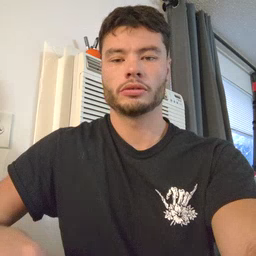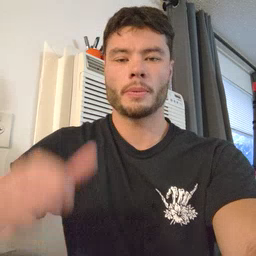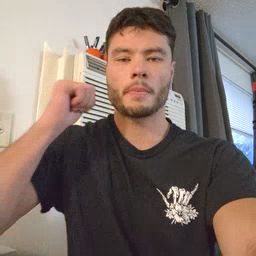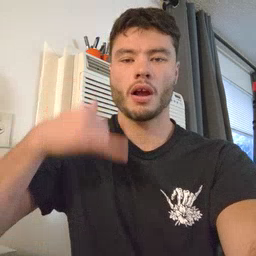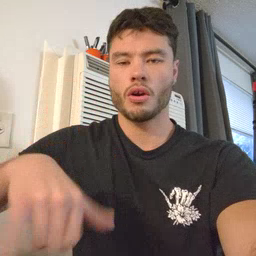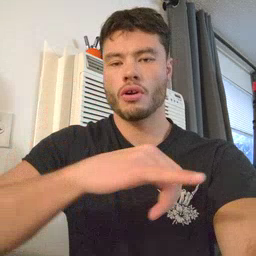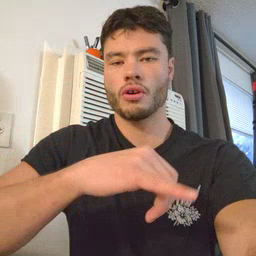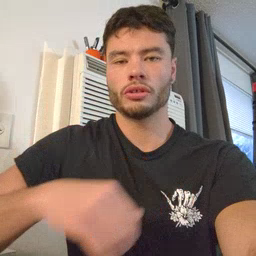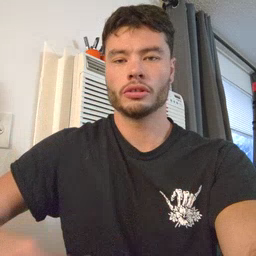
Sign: backyard